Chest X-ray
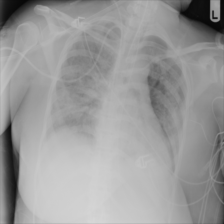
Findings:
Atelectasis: negative
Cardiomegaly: negative
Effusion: negative
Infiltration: positive
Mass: negative
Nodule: negative
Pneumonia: negative
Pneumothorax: negative
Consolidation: negative
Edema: negative
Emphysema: negative
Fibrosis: negative
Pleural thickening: negative
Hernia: negative